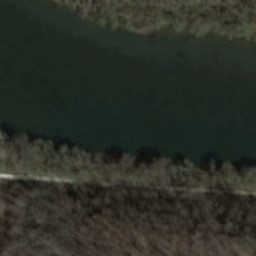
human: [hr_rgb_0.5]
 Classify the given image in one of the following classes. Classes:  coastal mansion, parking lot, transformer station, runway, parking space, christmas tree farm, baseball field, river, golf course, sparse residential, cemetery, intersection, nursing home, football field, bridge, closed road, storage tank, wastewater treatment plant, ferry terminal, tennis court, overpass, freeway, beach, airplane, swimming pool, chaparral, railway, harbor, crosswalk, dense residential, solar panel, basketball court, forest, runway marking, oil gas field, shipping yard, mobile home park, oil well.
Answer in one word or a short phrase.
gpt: river